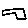
Label: hexagon